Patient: sex F, age 44
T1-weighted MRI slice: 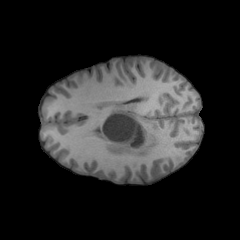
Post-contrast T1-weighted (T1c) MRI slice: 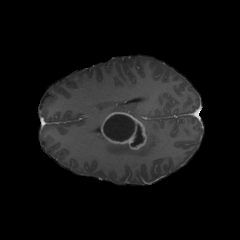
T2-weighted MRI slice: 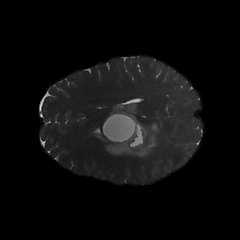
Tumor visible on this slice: yes
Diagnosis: Glioblastoma, IDH-wildtype
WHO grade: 4